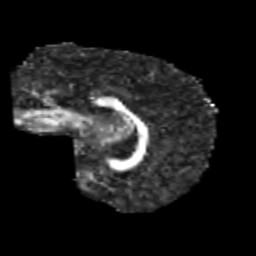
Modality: FA
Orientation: sagittal
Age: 13
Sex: male
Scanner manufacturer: siemens
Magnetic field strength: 3 T
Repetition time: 3.8 s
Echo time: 0.07 s